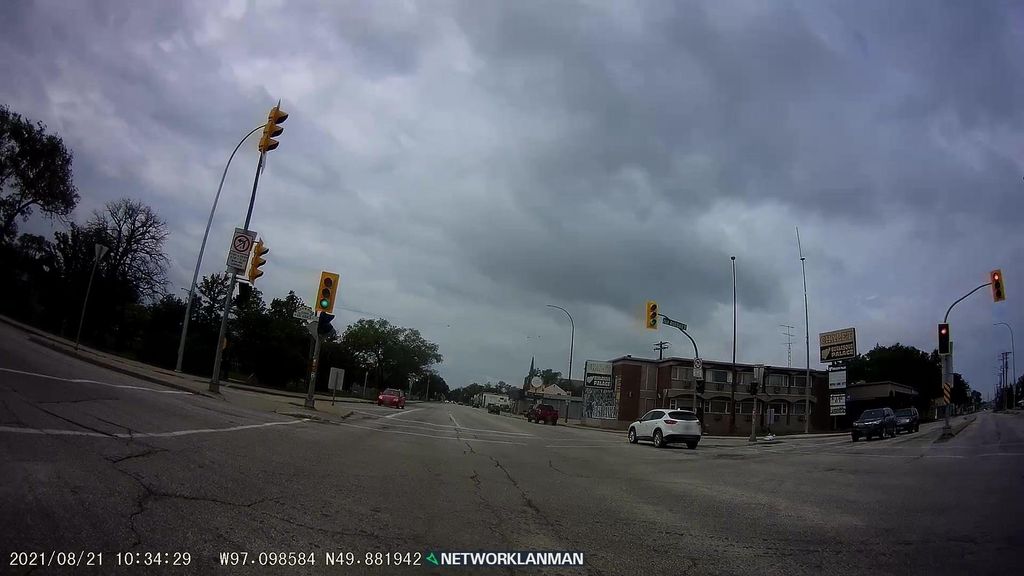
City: winnipeg